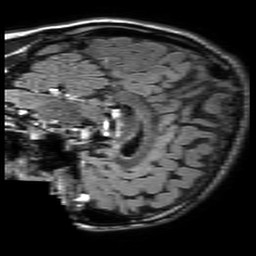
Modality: FLAIR
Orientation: sagittal
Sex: male
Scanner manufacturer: philips
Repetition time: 11 s
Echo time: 0.125 s